Interaction volume radius: 5 \u00c5
Interaction volume height: 20 \u00c5
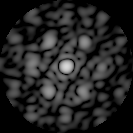
Disorder parameter: 0.619